Platform: macOS
Application: Arc Browser
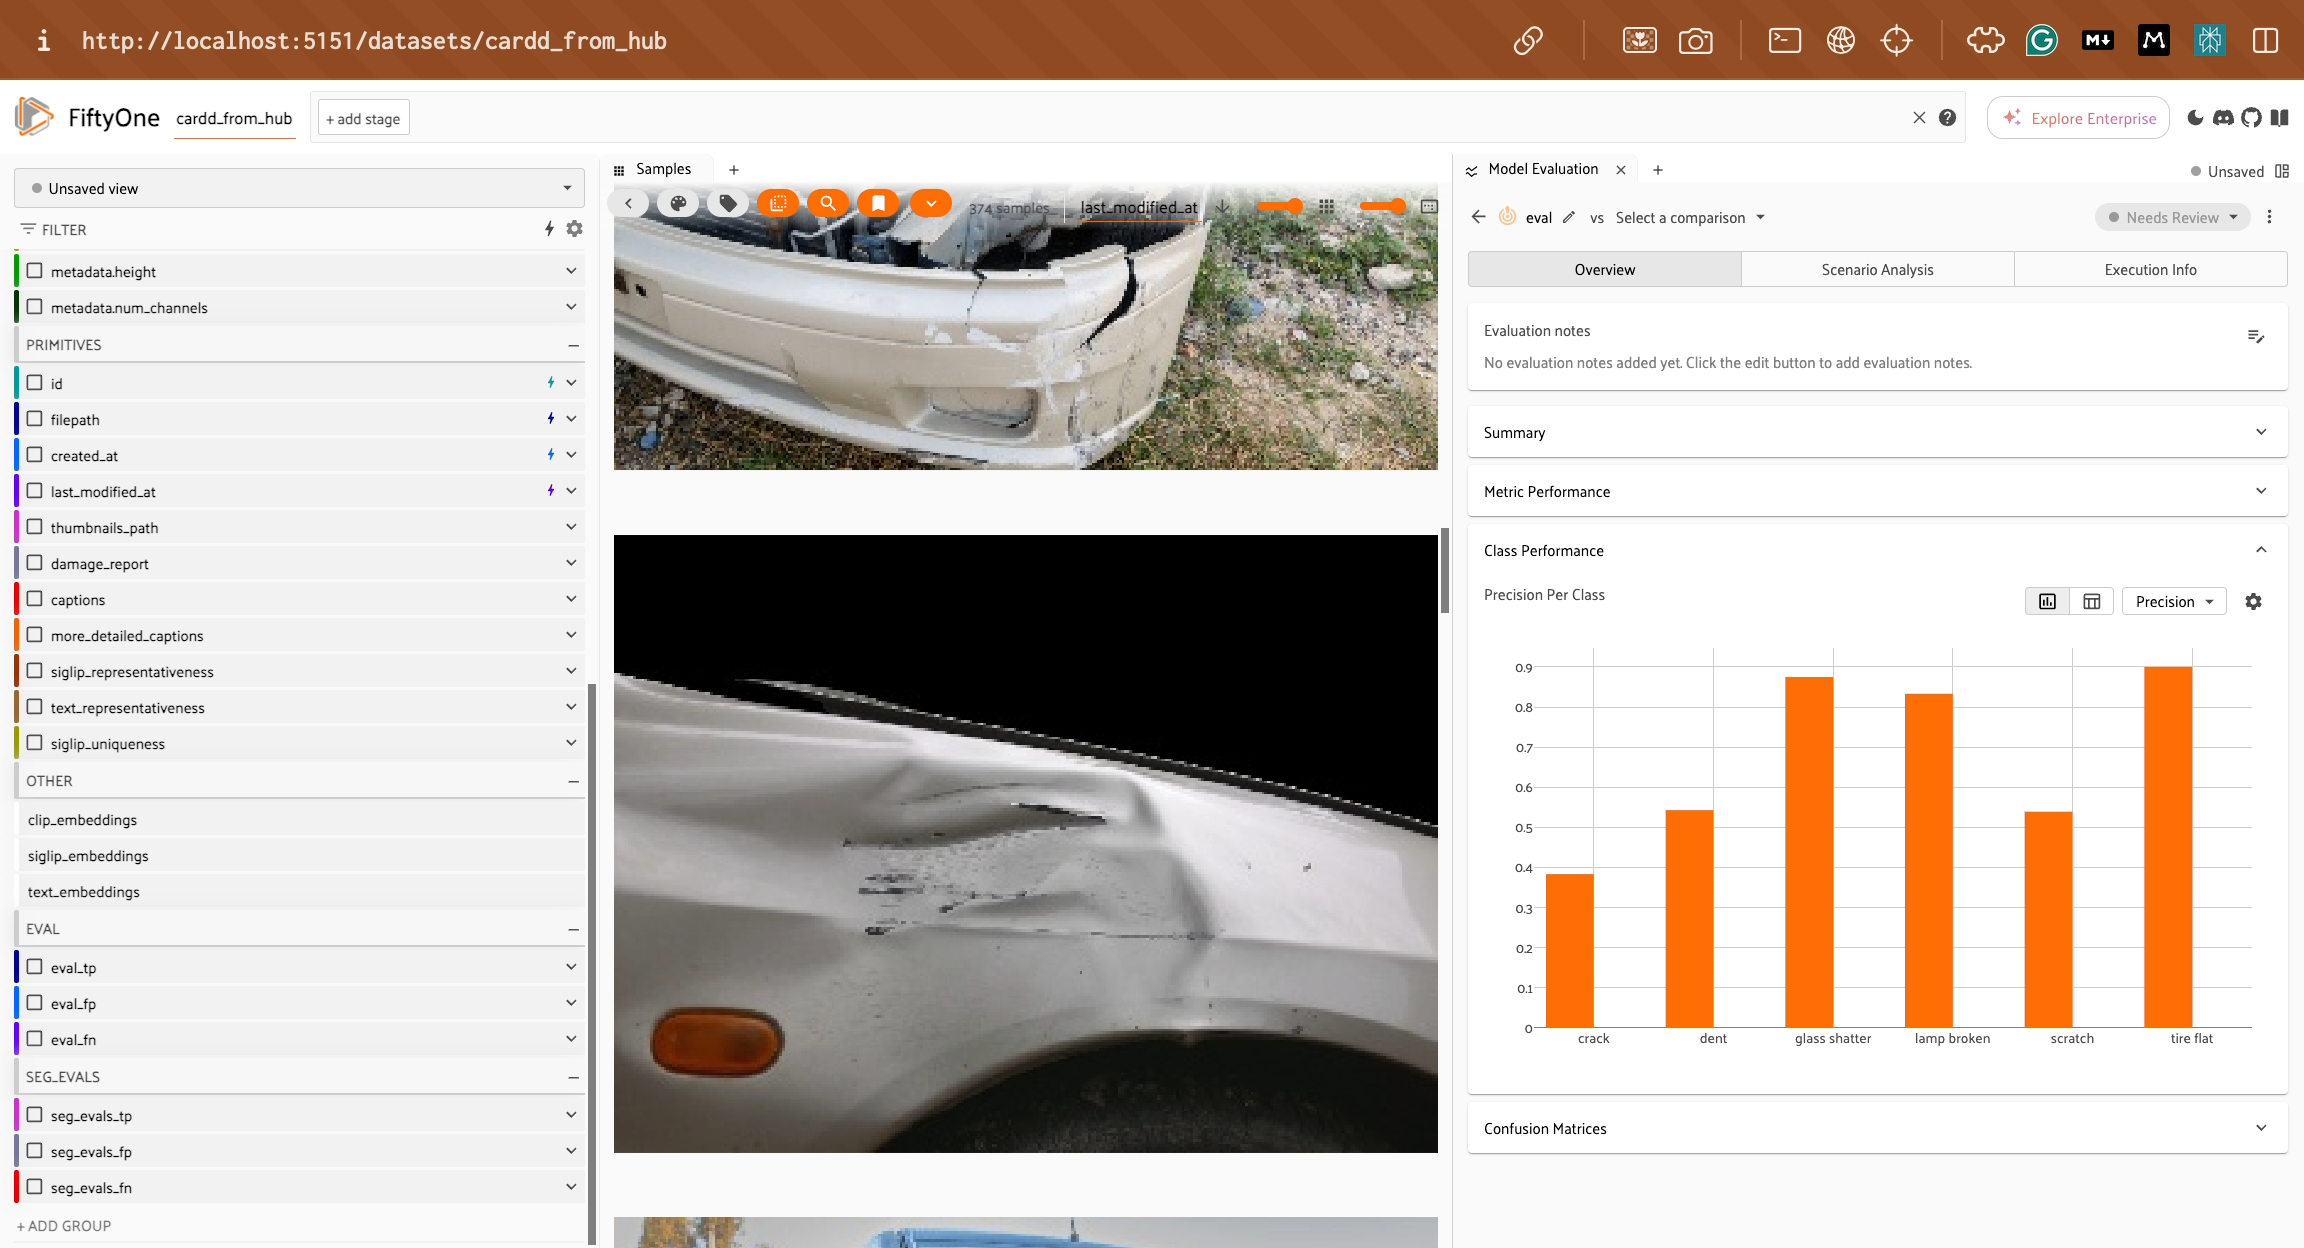
task_description: Switch to Scenario Analysis tab in Model Evaluation Panel
action_type: click
element_info: Menu Item
steps_since_start: 1

task_description: Switch to Execution Info tab in the Model Evaluation panel
action_type: click
element_info: Icon
steps_since_start: 1

task_description: Hide the sidebar
action_type: click
element_info: Icon
steps_since_start: 1

task_description: Navigate to model evaluation panel home page
action_type: click
element_info: Icon
steps_since_start: 1